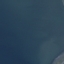
Land use / land cover: SeaLake